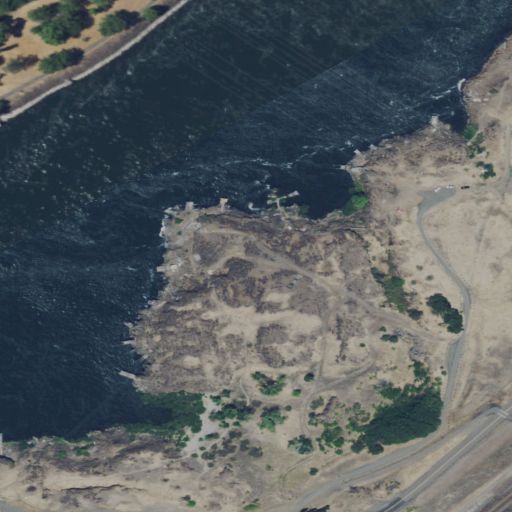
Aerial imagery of cape in Oregon named Covington Point containing shrub, open water, low intensity development, open development, herbaceous wetlands, grassland, woody wetlands, and medium intensity development